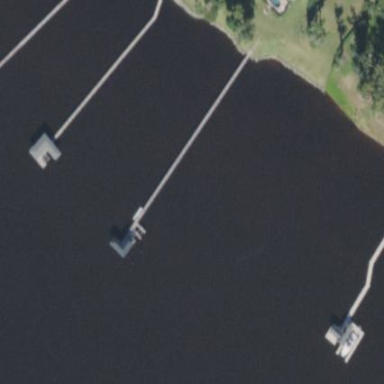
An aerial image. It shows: Man-made pier.